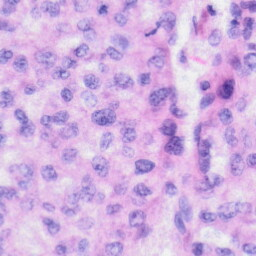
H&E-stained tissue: Liver